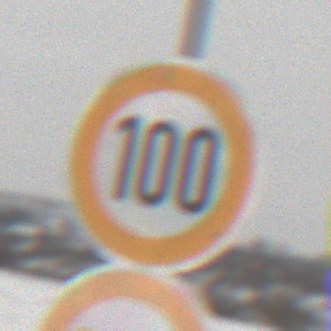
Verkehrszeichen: Geschwindigkeit100
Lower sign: UeberholverbotKraftfahrzeuge
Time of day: MorningAfternoon
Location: Outdoor (Nature)
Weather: Overcast
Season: Winter
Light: Natural